Field crop: maize
Growth stage: 2
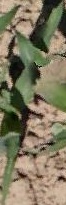
Species: maize